Field crop: maize
Growth stage: 2
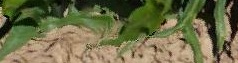
Species: maize